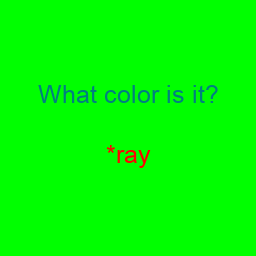
Color: red
Color name shown: gray
Background color: lime
Question text color: teal